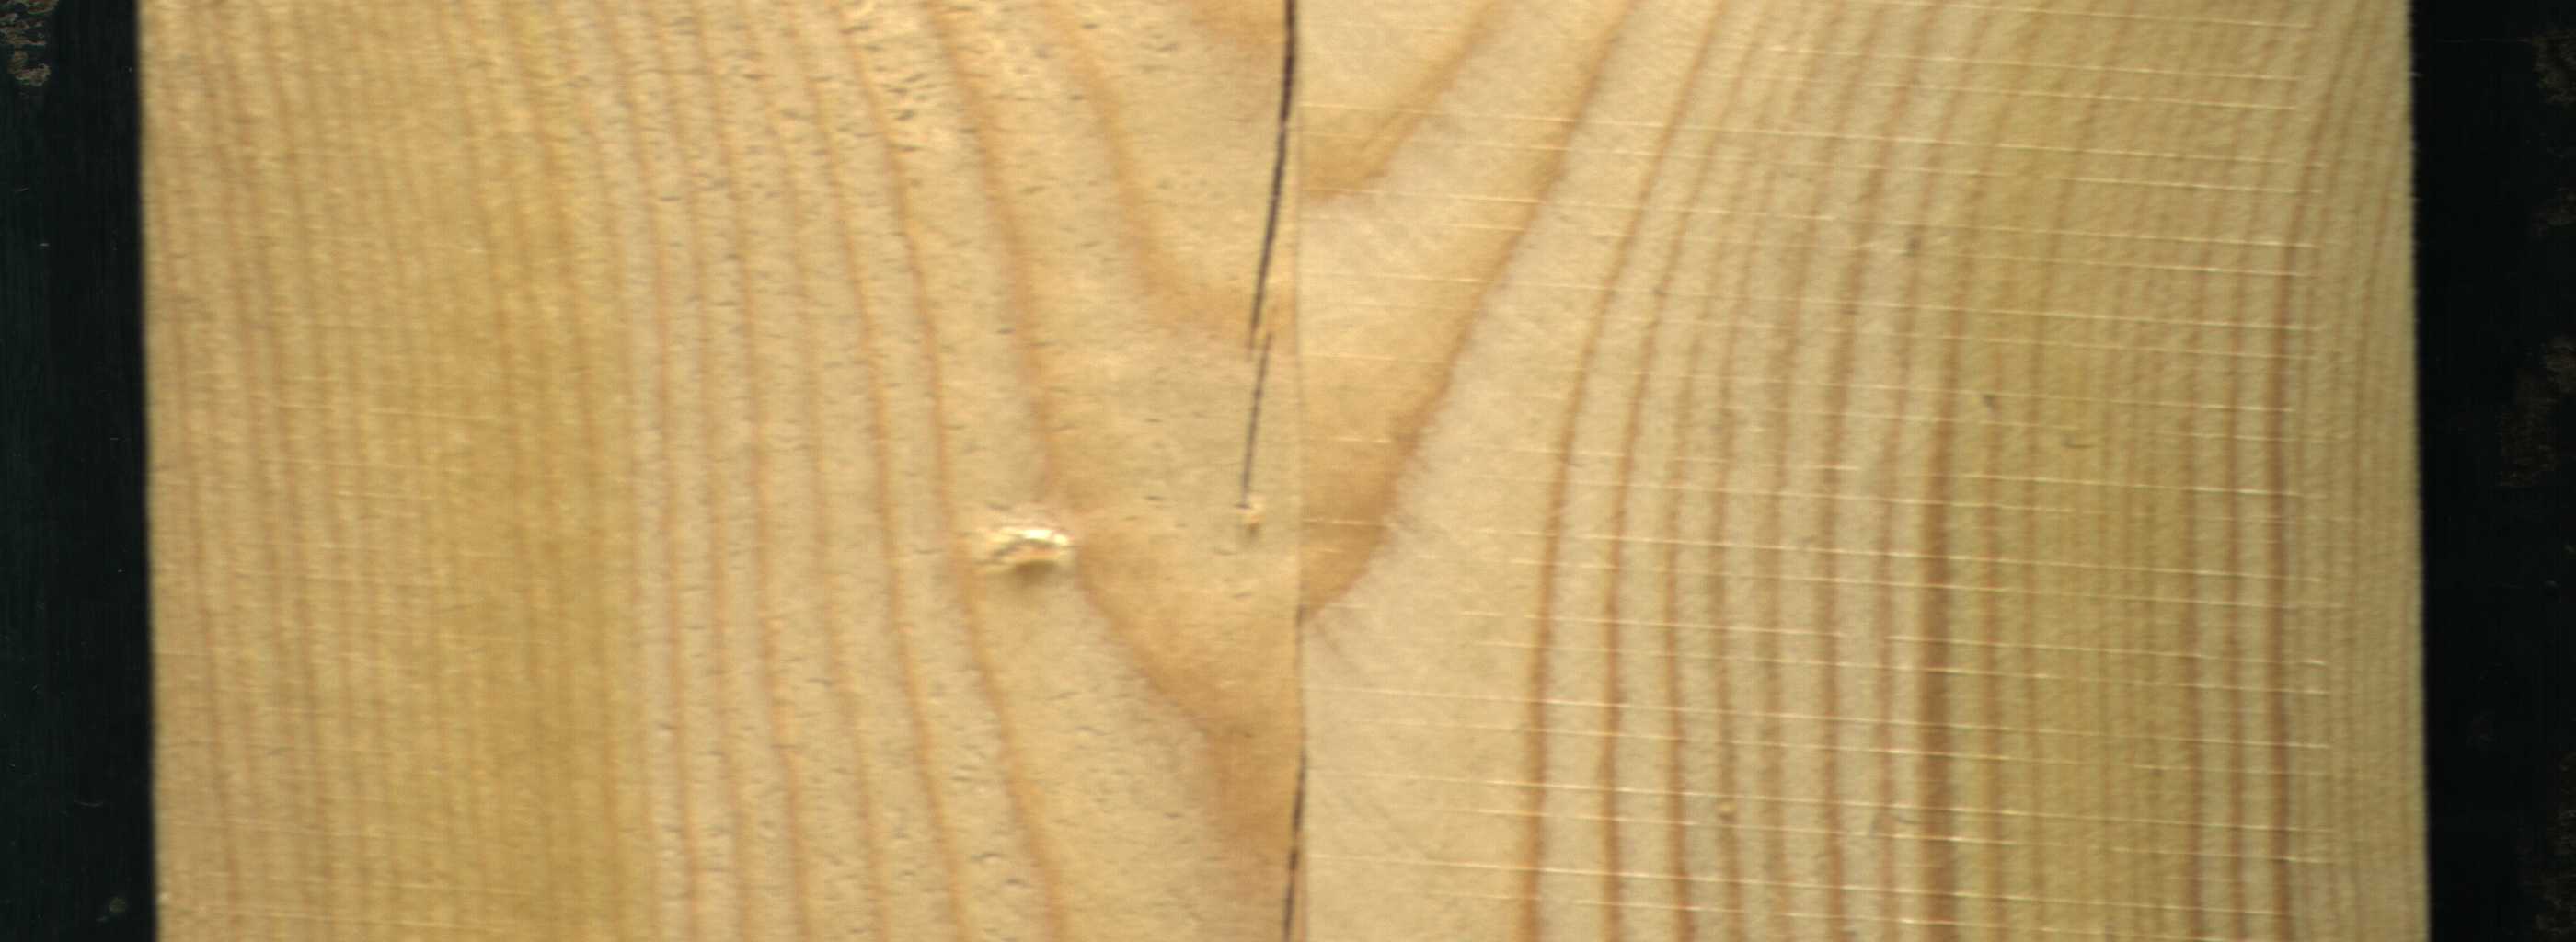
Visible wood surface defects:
Crack
Crack